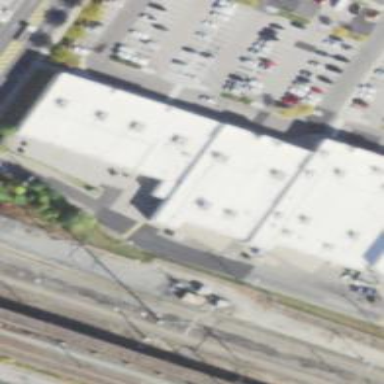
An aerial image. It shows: Healthcare center.